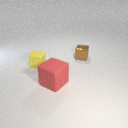
small brown metal cube behind large red rubber cube